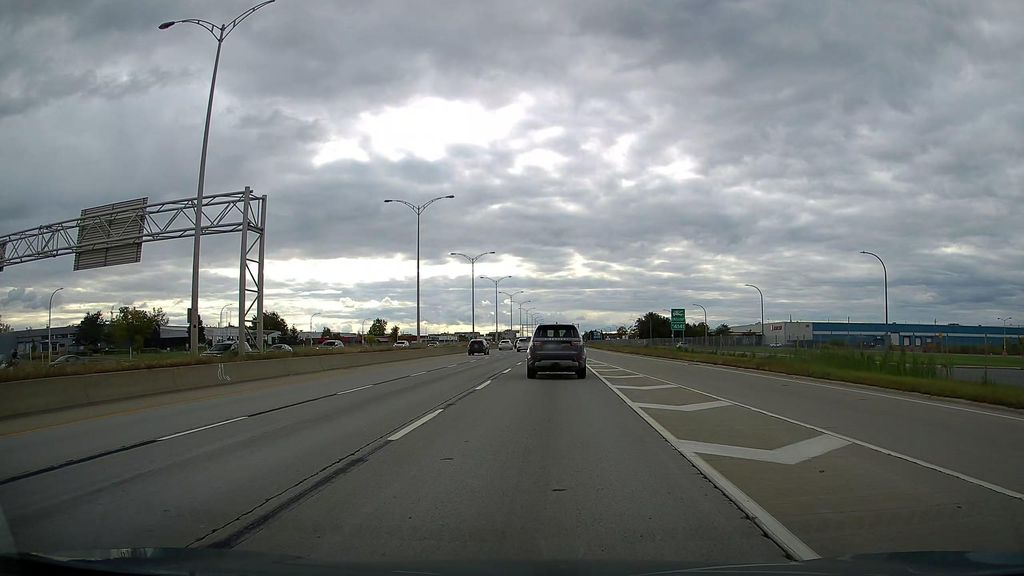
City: montreal